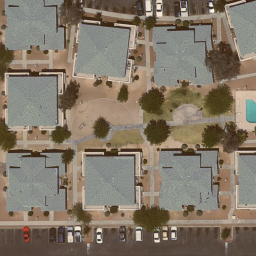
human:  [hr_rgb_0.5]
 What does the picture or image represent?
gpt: dense residential